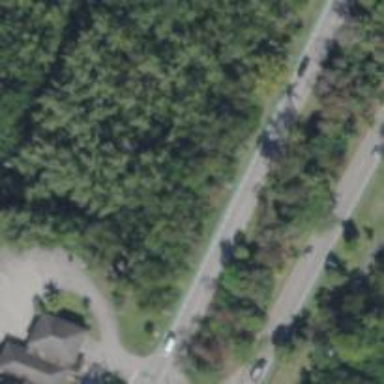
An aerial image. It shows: Asphalt road classified as primary highway.